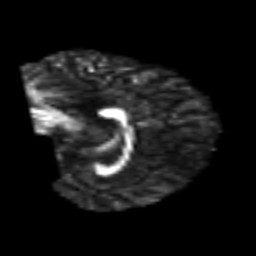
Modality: FA
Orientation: sagittal
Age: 25
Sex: male
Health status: healthy